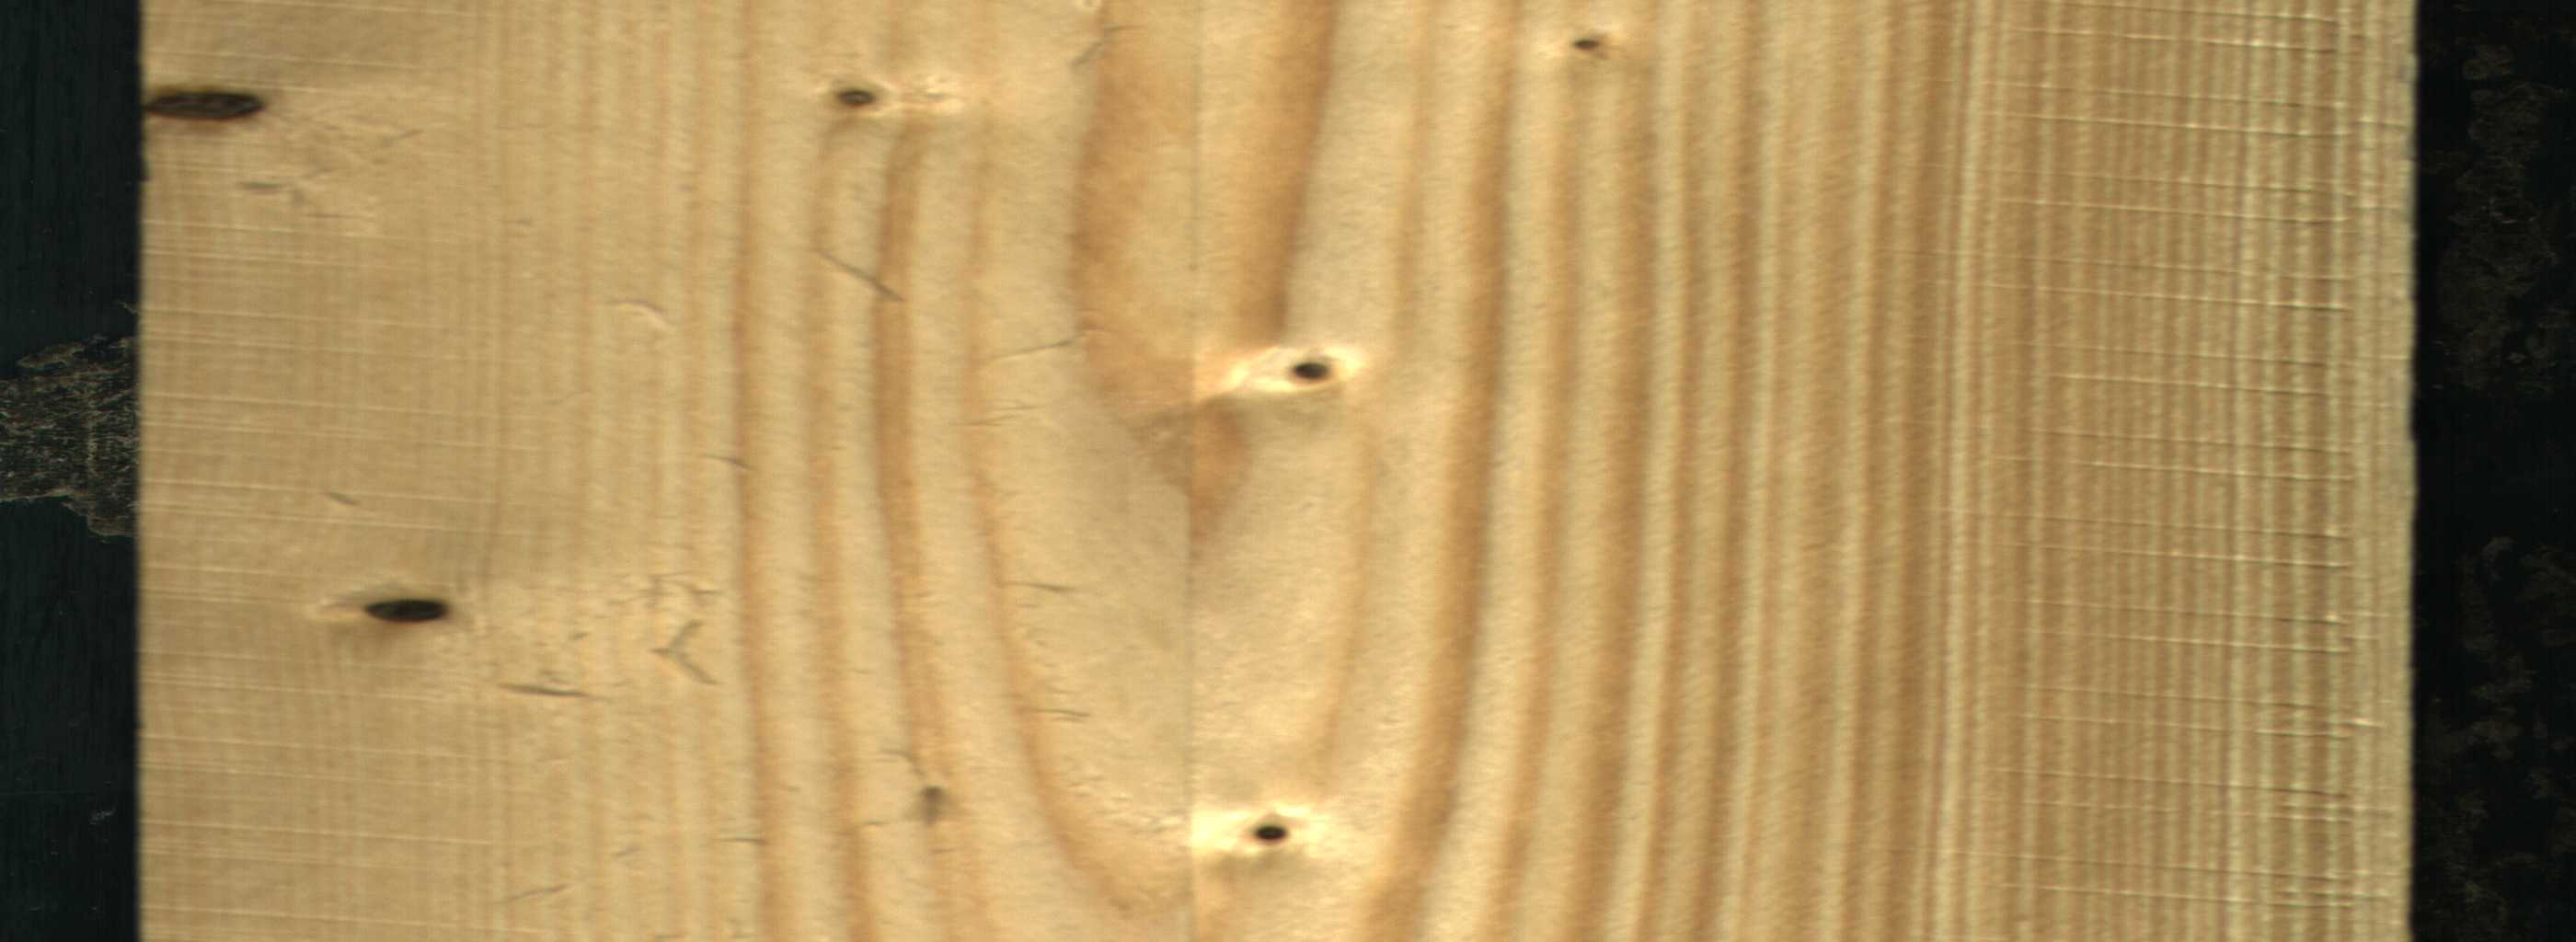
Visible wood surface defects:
Dead_Knot
Dead_Knot
Dead_Knot
Dead_Knot
Live_Knot
Live_Knot